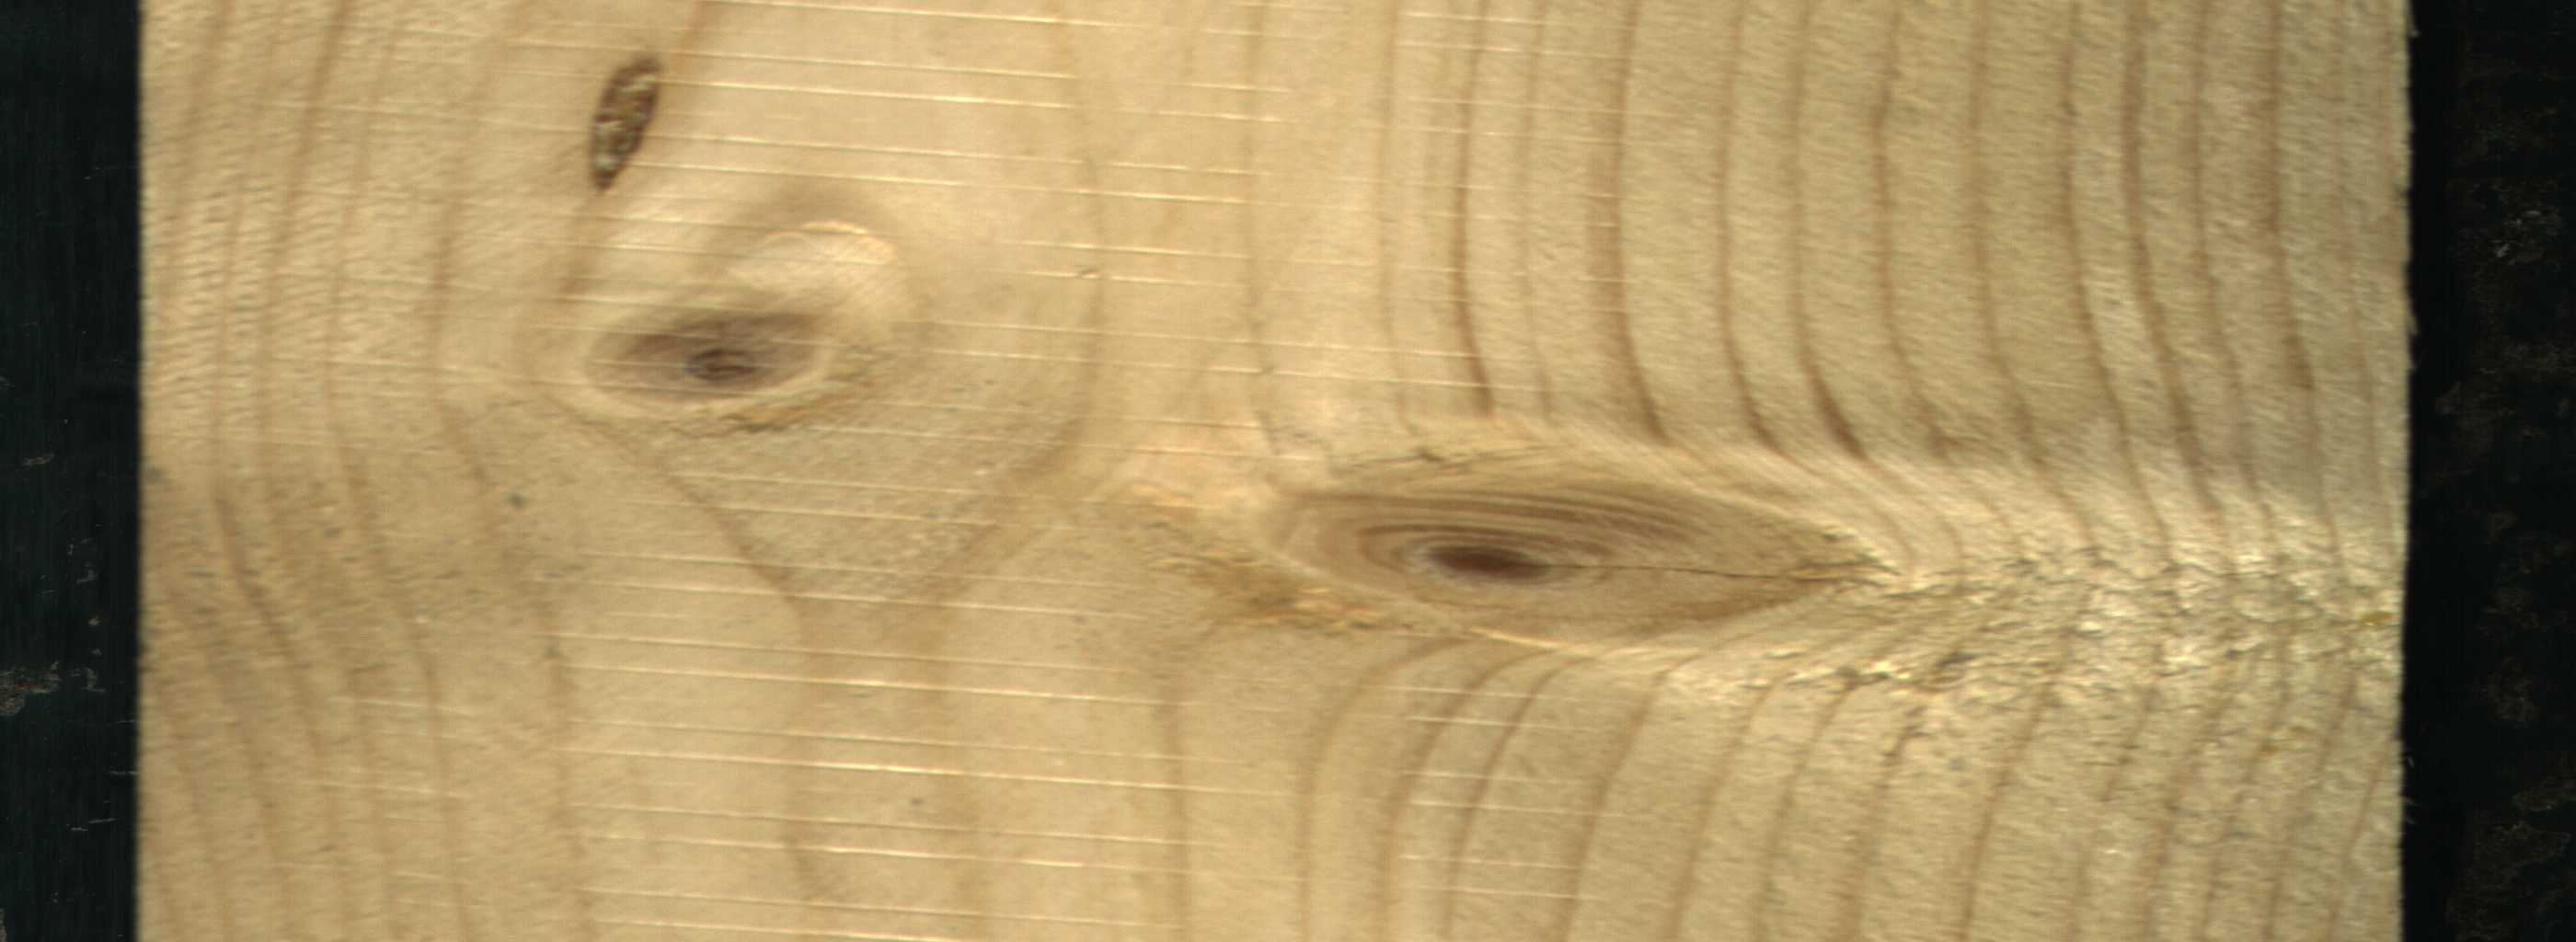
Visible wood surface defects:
resin
knot_with_crack
Dead_Knot
Live_Knot